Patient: sex F, age 60
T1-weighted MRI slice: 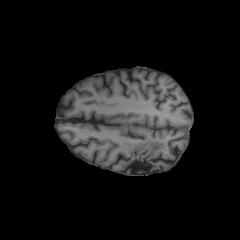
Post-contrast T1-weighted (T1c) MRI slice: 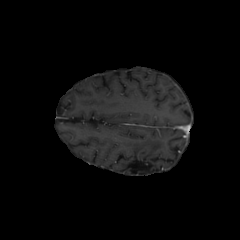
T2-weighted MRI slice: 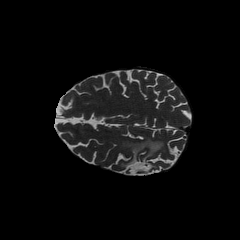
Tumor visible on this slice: yes
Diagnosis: Glioblastoma, IDH-wildtype
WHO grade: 4